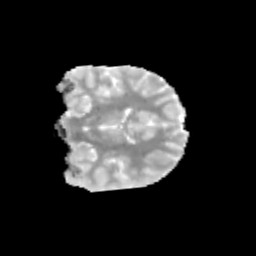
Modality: MD
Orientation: coronal
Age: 10
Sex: male
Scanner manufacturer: siemens
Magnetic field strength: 3 T
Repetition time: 3.8 s
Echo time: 0.07 s